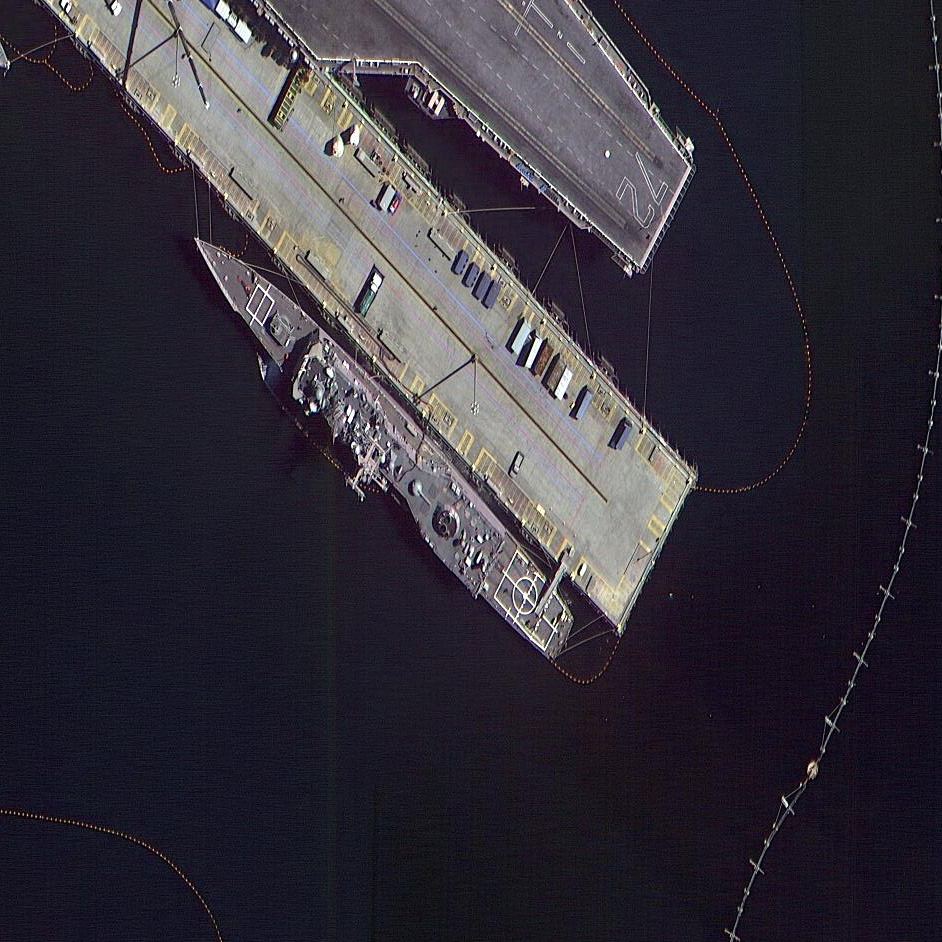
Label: cruiser